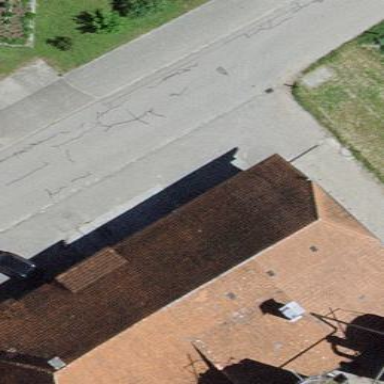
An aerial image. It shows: Farm building.